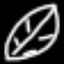
Label: leaf